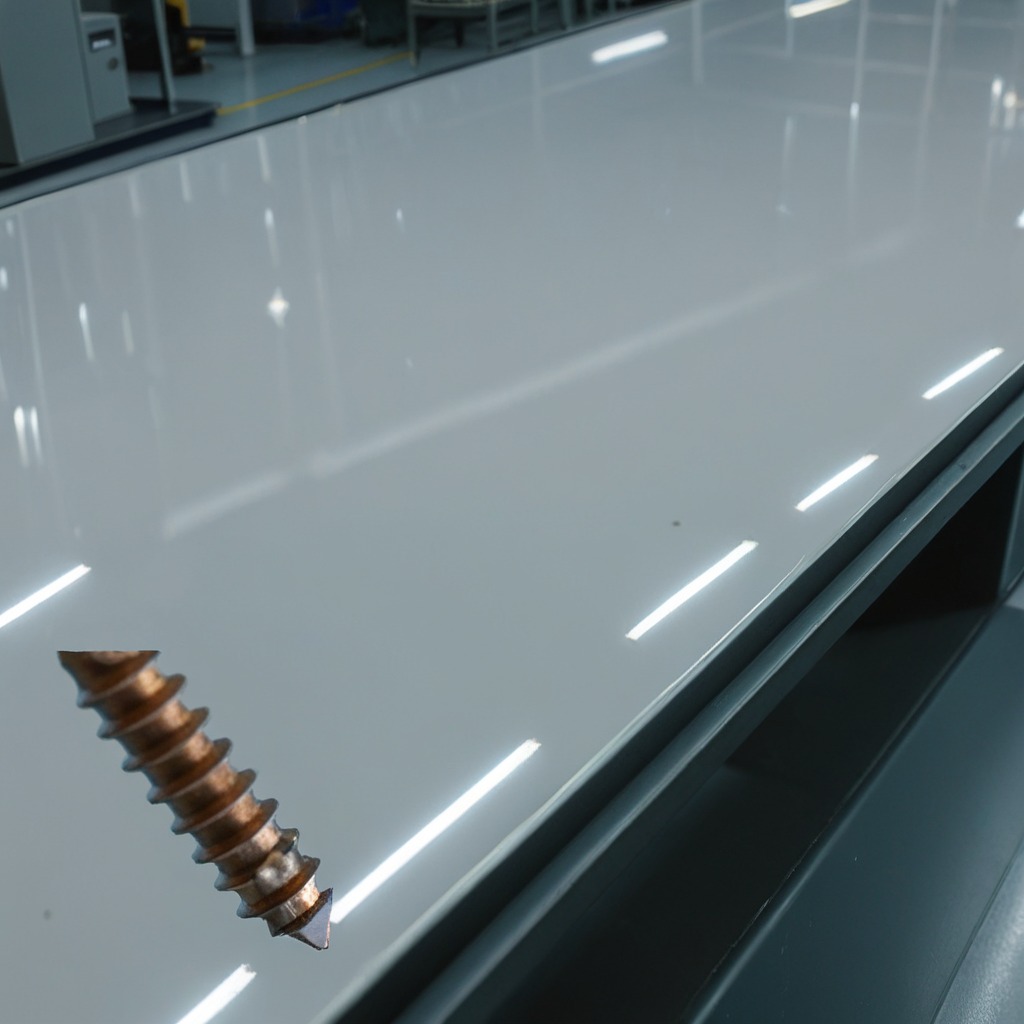
A metal screw is lying on the table.